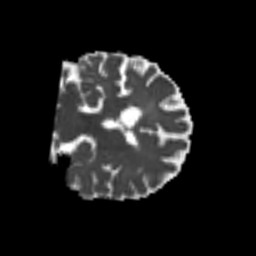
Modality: MD
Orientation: coronal
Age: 60
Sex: male
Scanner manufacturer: siemens
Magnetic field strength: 3 T
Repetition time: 4.999 s
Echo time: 0.07946 s